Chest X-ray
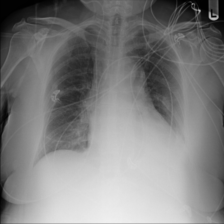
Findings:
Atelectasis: positive
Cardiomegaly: negative
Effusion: negative
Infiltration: negative
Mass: negative
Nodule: negative
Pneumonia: negative
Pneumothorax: negative
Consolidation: negative
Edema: negative
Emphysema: negative
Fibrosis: negative
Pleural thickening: negative
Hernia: negative